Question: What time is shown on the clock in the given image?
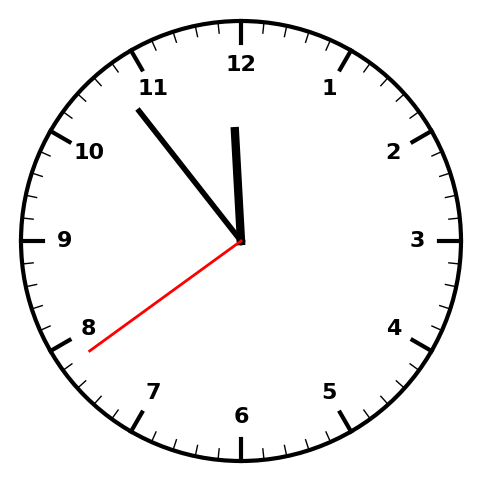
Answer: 11:53:39